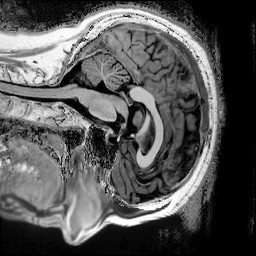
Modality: T1w
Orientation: sagittal
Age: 61
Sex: male
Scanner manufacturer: siemens
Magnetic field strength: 3 T
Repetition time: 5 s
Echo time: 0.00298 s